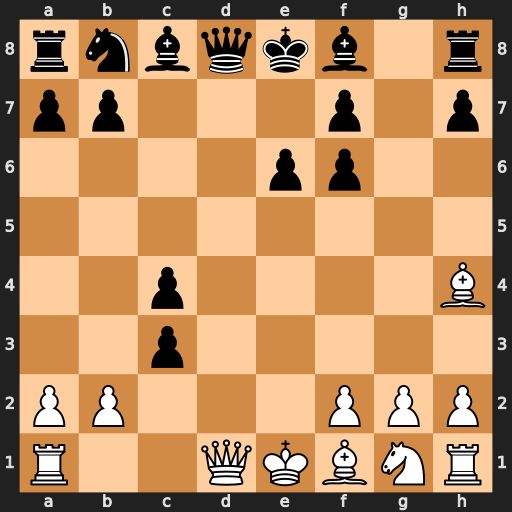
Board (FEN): rnbqkb1r/pp3p1p/4pp2/8/2p4B/2p5/PP3PPP/R2QKBNR
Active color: w
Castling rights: KQkq
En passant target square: -
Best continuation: Qxd8+ Kxd8 Bxf6+